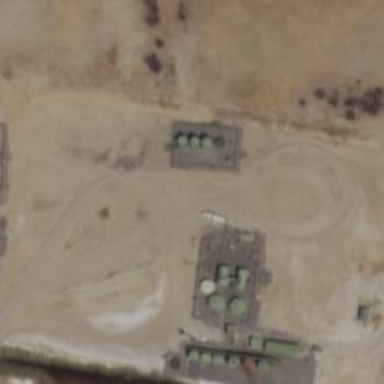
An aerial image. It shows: Storage tank with man-made structure.